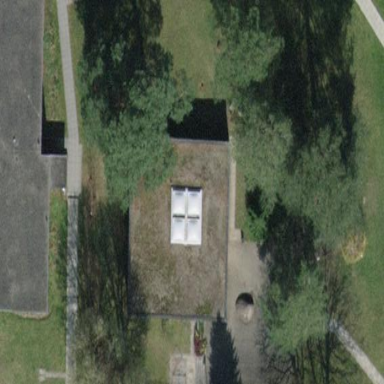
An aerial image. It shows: Kindergarten building.